Question: This is a snake game. How many steps do you need to take from the current state to eat two foods one after another (regardless of the order of the two foods)?
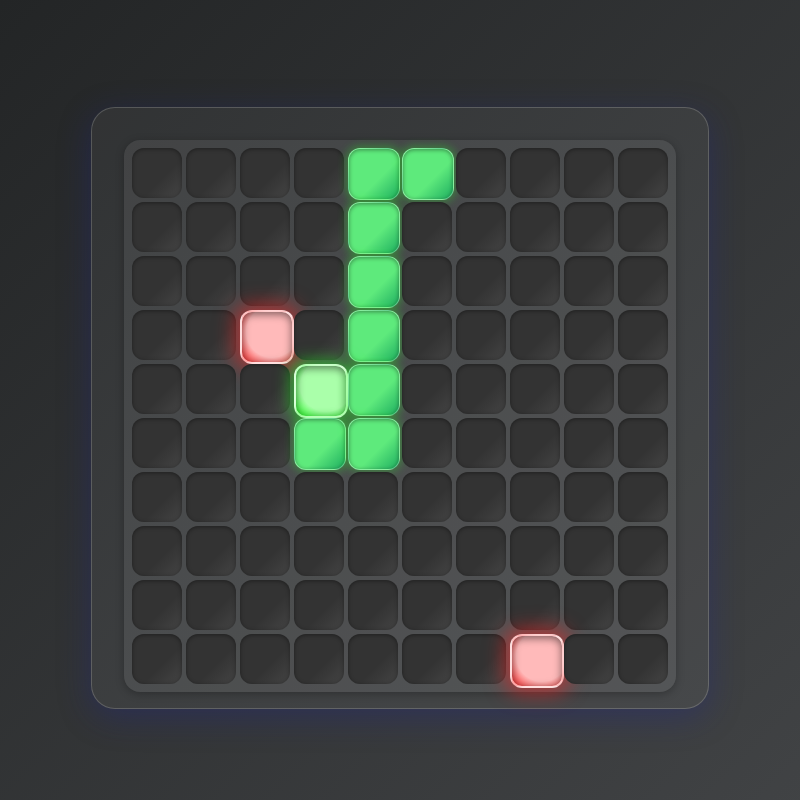
Answer: 13